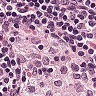
Metastatic tissue present: no